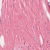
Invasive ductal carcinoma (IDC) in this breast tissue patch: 0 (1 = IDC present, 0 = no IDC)